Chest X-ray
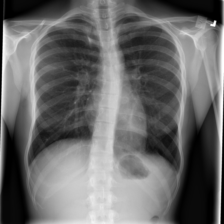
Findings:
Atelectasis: negative
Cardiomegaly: negative
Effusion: negative
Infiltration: negative
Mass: negative
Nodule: negative
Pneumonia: negative
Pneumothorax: negative
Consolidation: negative
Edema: negative
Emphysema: negative
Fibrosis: negative
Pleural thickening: negative
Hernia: negative